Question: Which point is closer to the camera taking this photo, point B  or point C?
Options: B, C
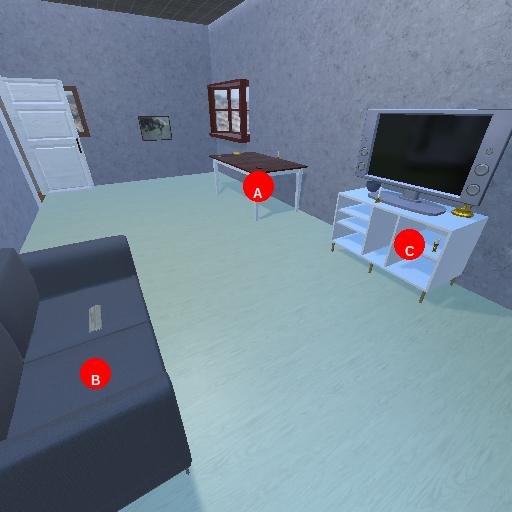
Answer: B